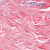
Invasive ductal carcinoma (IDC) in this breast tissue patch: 0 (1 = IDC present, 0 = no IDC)